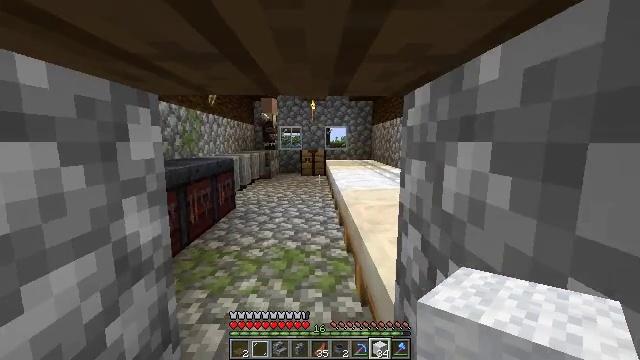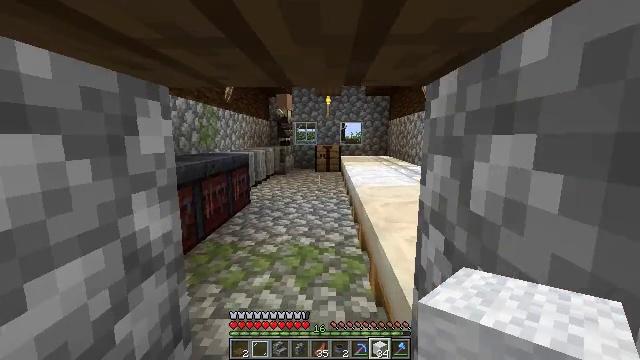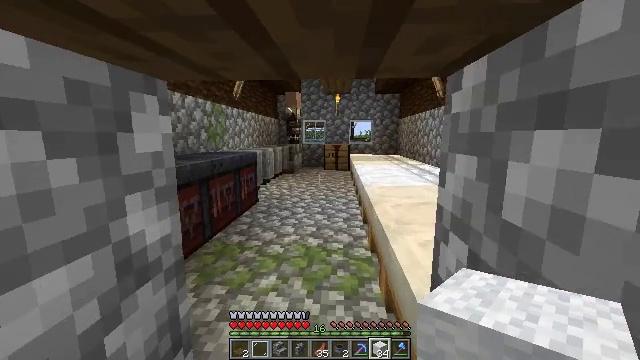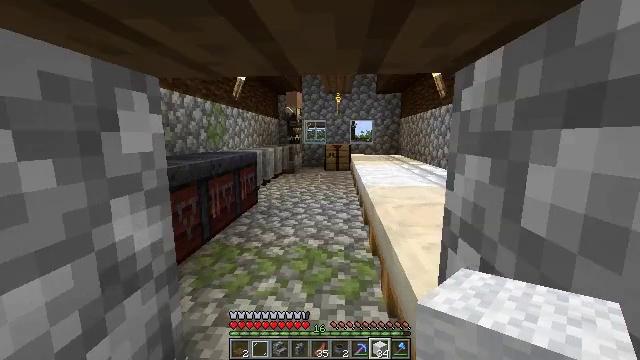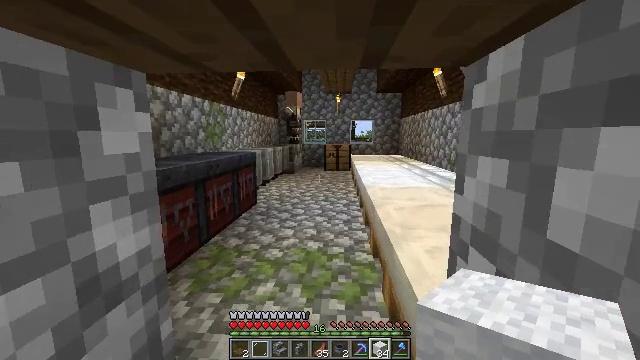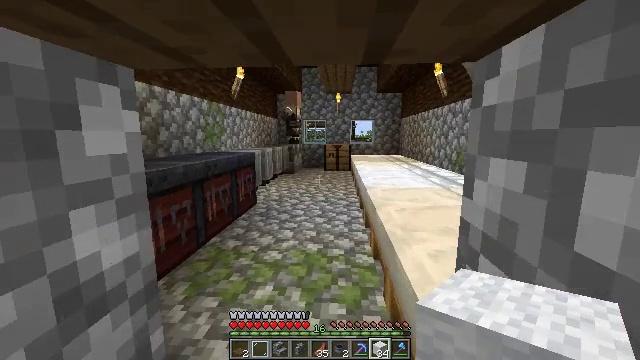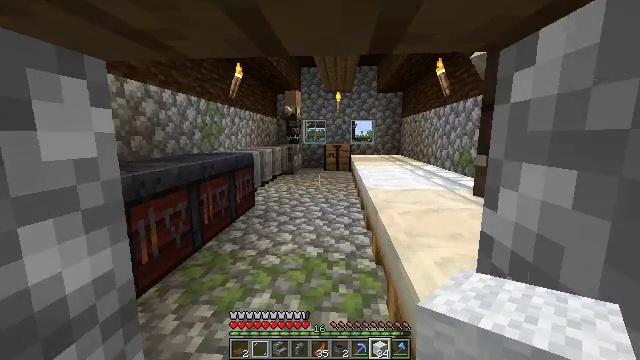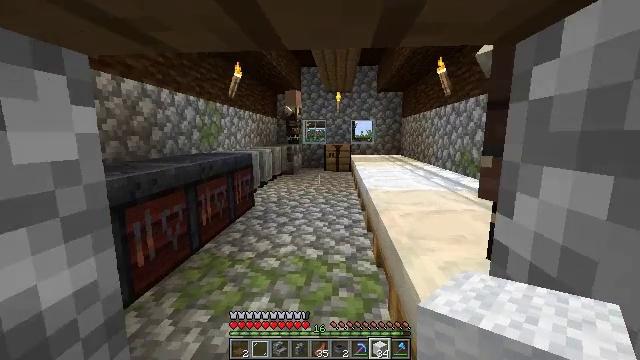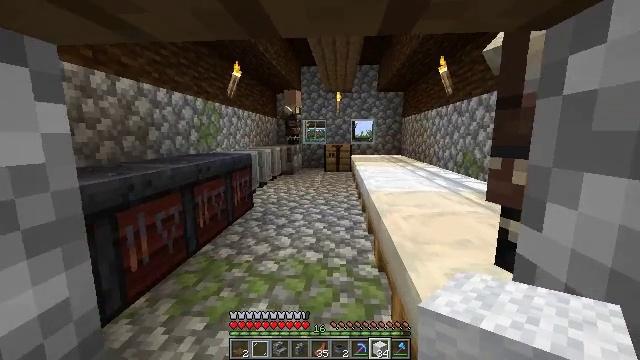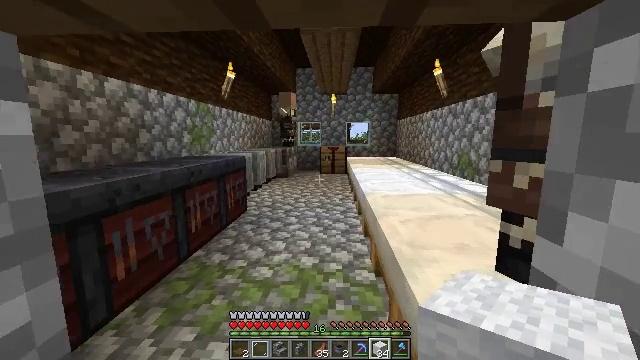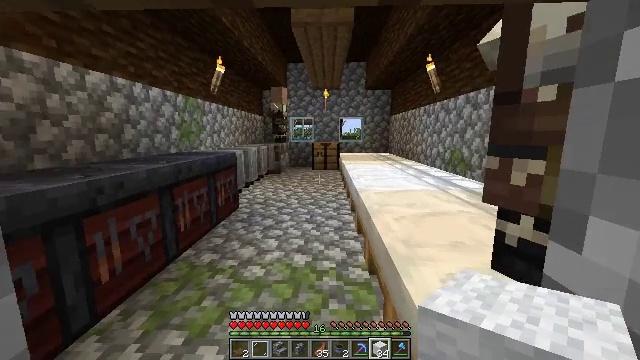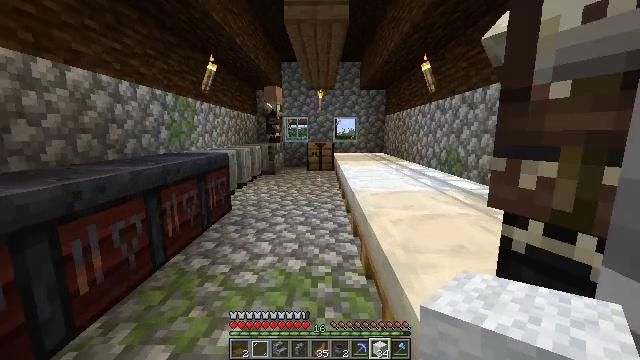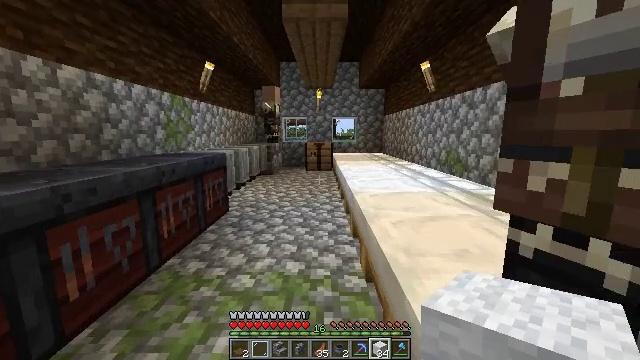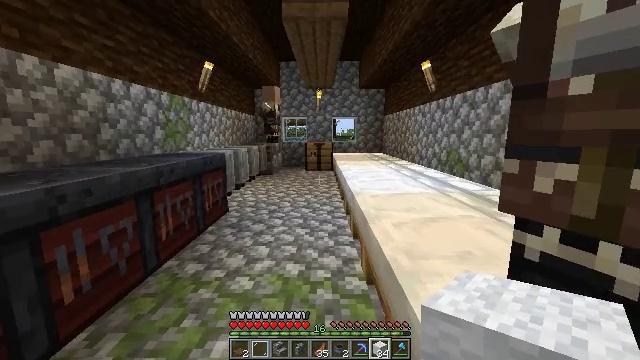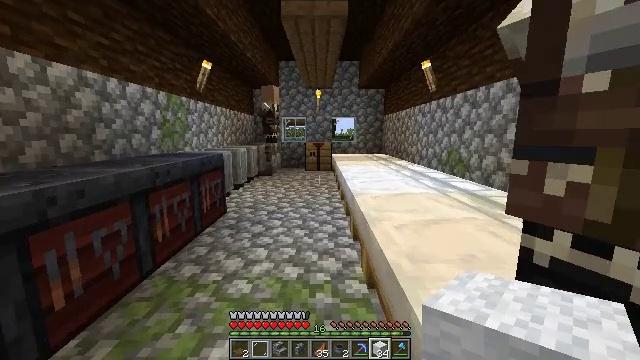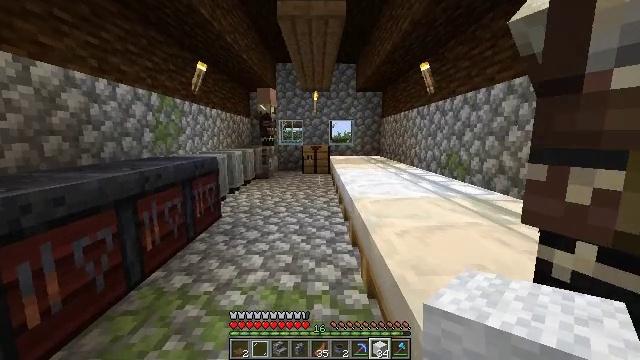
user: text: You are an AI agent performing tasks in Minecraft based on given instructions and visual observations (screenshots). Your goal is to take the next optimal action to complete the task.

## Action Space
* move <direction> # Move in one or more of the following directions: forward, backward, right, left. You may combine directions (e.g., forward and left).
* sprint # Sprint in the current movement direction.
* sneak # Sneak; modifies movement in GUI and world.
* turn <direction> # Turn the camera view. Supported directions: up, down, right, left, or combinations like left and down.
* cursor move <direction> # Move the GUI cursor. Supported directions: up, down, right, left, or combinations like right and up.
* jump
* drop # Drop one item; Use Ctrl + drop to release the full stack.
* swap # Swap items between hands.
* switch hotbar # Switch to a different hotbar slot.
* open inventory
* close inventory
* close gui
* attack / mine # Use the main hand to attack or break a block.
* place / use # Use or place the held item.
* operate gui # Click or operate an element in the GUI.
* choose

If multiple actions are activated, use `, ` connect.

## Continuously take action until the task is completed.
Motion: motion action
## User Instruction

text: Open the crafting table and craft a minecart with iron ingots.
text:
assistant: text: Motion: move forward, sneak, turn left
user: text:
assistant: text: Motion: move forward, sneak, turn left
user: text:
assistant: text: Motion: move forward, sneak
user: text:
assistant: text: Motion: move forward, sneak
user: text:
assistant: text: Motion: move forward, sneak
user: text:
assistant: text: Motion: move forward
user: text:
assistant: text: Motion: move forward
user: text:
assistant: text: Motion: move forward
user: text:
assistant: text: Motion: move forward, turn right
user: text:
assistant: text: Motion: move forward, turn right
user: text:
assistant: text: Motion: move forward, sprint, turn right
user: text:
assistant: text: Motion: move forward, sprint
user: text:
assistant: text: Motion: move forward, sprint
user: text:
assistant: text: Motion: move forward
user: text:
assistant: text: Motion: move forward
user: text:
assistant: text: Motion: move forward, sprint
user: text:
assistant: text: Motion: move forward, sprint, turn left
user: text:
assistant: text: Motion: move forward, sprint
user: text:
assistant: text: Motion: move forward, sprint
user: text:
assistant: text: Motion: move forward
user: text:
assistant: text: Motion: move forward
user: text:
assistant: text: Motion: move forward, sprint
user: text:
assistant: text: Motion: move forward, sprint
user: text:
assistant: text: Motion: move forward, sprint
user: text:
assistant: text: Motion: move forward
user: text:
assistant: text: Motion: move forward
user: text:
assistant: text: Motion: move forward
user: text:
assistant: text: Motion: move forward, sprint
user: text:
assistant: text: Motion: move forward, sprint
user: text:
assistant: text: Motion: move forward, sprint